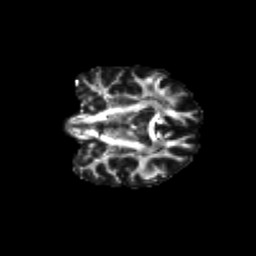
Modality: FA
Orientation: coronal
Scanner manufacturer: siemens
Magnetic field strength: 3 T
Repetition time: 9.2 s
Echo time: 0.084 s